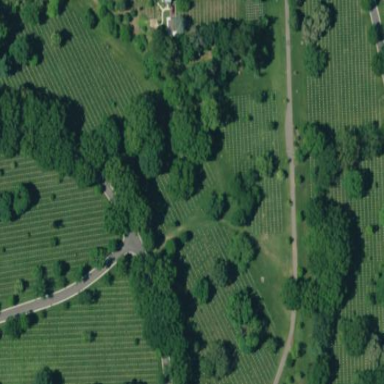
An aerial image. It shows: Sector in the cemetery.